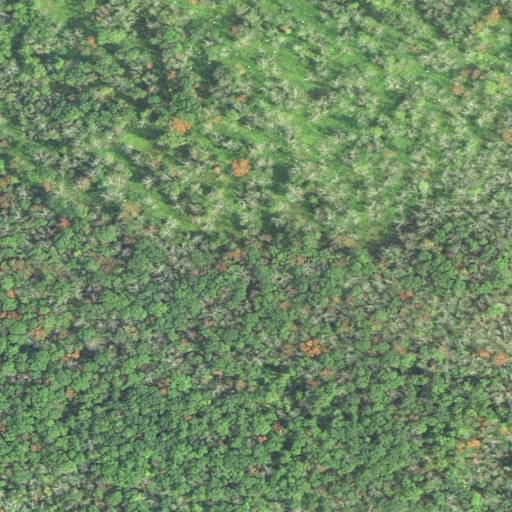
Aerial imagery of mountain in Connecticut named Beaver Hill containing deciduous forest and grassland